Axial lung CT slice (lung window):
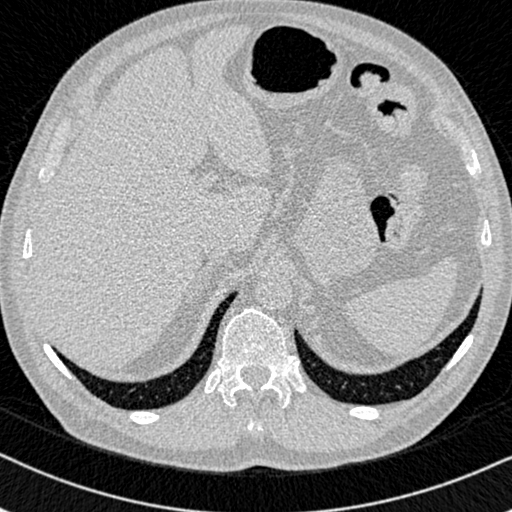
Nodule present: no